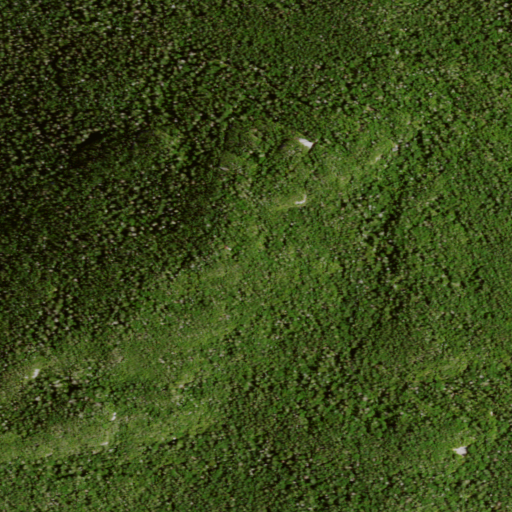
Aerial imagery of mountain in New York named Donaldson Mountain containing only evergreen forest